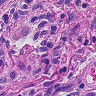
Metastatic tissue present: no